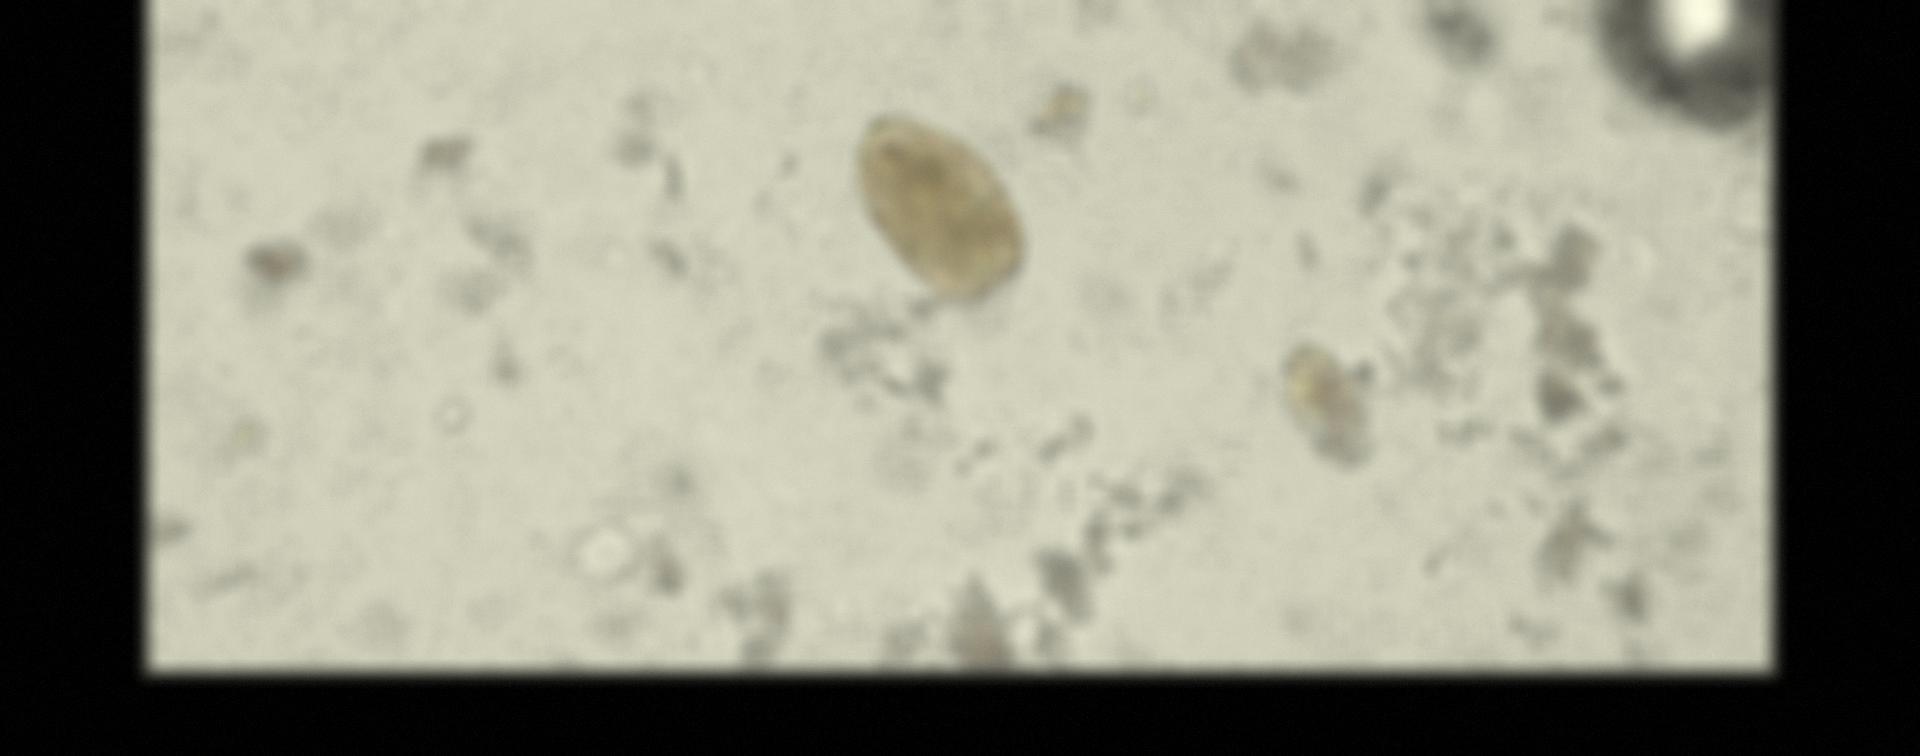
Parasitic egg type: Paragonimus spp